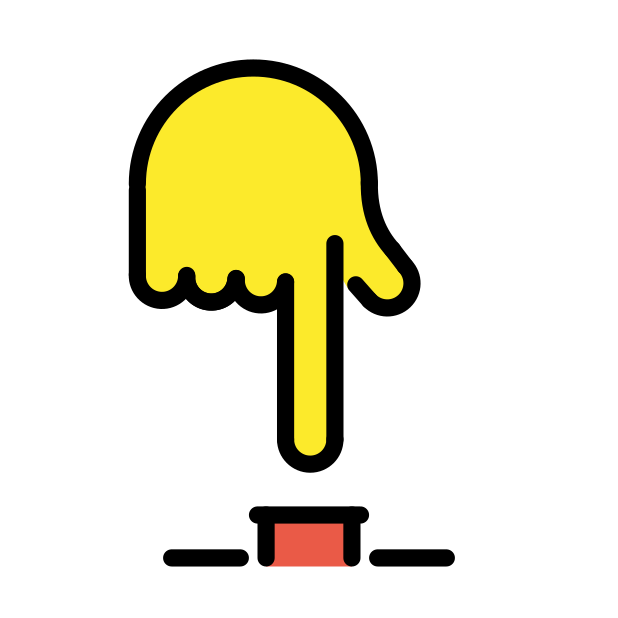
finger pushing button